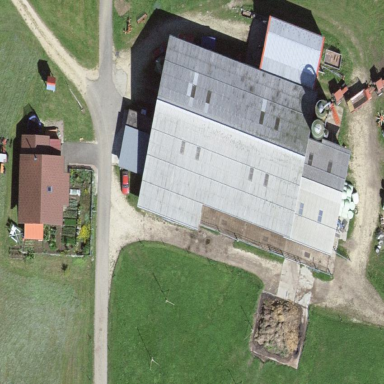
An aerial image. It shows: Farmyard area.